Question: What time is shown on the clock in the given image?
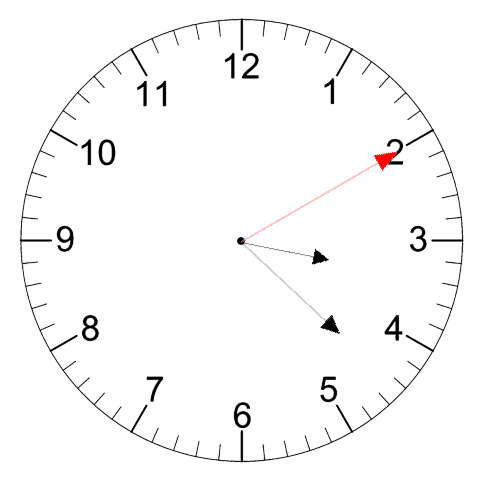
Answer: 03:22:10